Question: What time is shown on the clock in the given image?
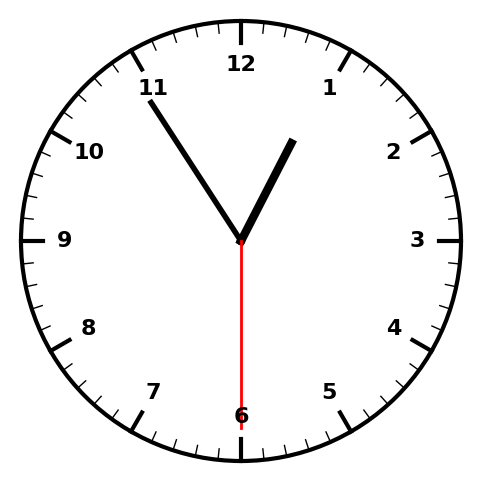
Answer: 12:54:30